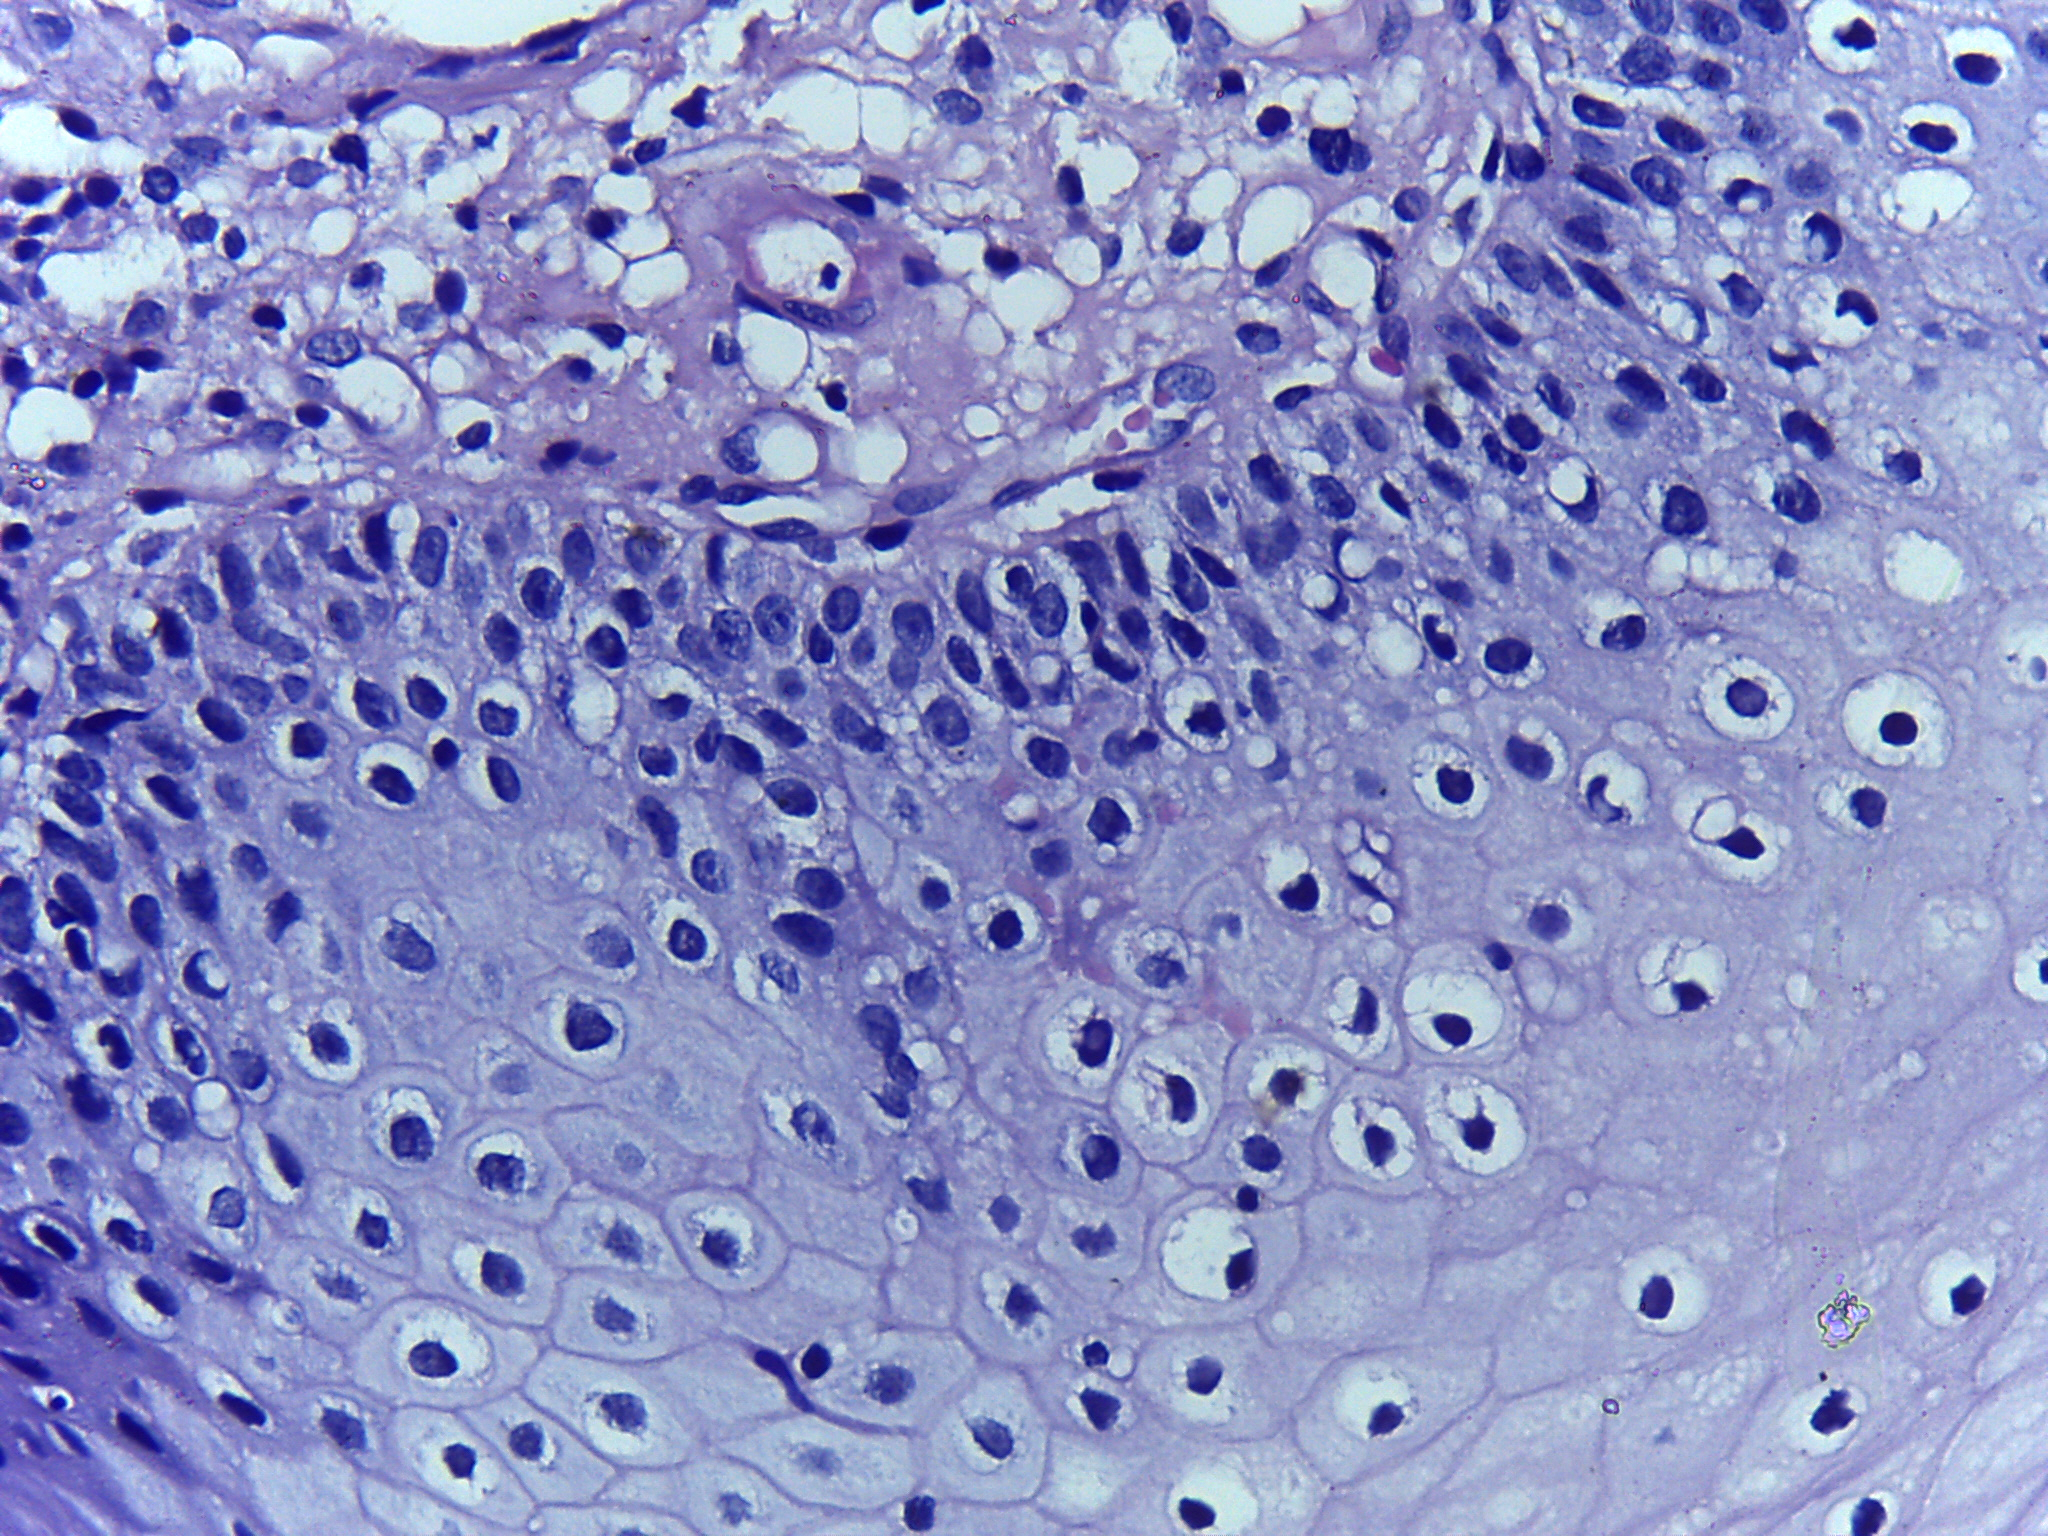
Diagnosis: Normal